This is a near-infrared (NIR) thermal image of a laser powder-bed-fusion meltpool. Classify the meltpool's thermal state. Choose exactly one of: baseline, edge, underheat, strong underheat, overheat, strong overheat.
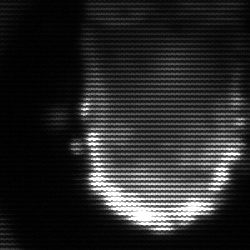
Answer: baseline